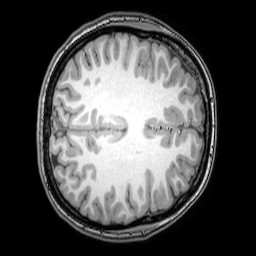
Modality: T1w
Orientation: axial
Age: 23
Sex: female
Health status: healthy
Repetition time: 0.081 s
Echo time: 0.037 s